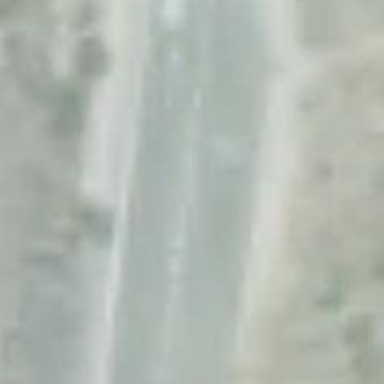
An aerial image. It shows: Trunk link highway.